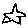
Label: star